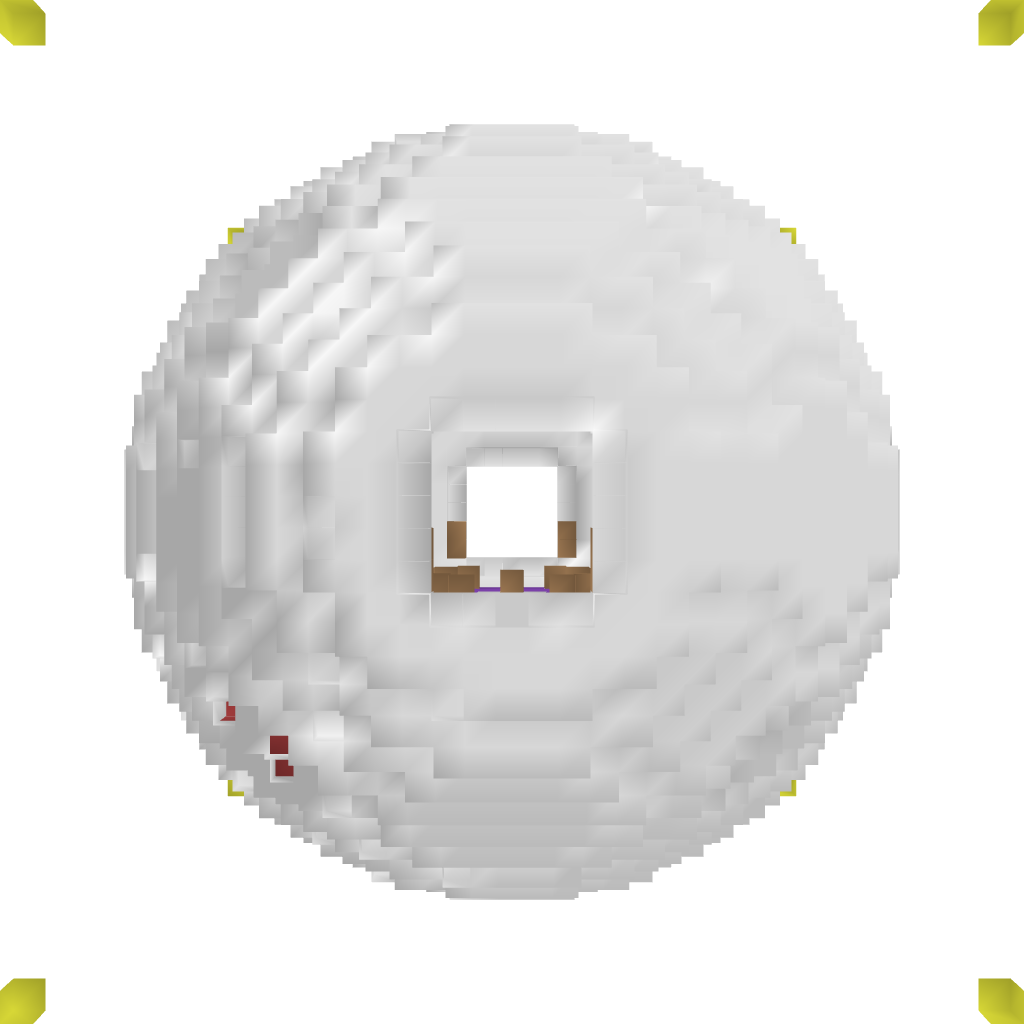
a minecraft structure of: PVP Lava Crossing good quality